Question: I have a collapsible accordion using ng-repeat to render its options. On the right there is a downward facing glyphicon. This glyphicon should become upward facing once the job is clicked and expanded.
: Using Amine's response, the clicked header gets a glyphicon-down as it should be. But when collapsed and clicked outside, the glyphicon stays downward as the index is set and actually needs to become upward facing again when collapsed. How can I set $index to undefined again when the item is clicked again?

My code:
'''
<div class="col span_2_of_3">
<div ng-repeat="item in jobs">
<accordion>
<accordion-group ng-click="state.selected = $index">
<accordion-heading>
<h2>
"{{item.title}}"
<i class="pull-right glyphicon "
ng-class="{'glyphicon-chevron-up': $index == state.selected,
'glyphicon-chevron-down': $index != state.selected }"
ng-click="state.selected = $index"
></i>
</h2>
</accordion-heading>
{{item.description}}
</accordion-group>
</accordion>
</div>
</div>
'''
In my controller I have:
'''
$scope.state = { selected: undefined };
'''
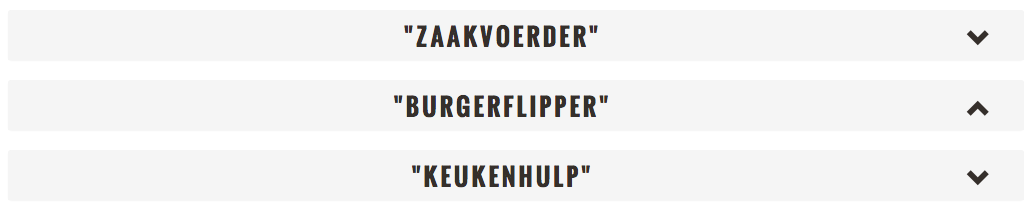
Answer: You're not removing the 'glyphicon-chevron-down' class when you click on the element. You end up with an element that has both classes ; whatever CSS rule comes last will be applied.
Try this :
'''
<i class="pull-right glyphicon "
ng-class="{'glyphicon-chevron-up': $index == state.selected,
'glyphicon-chevron-down': $index != state.selected }"></i>
'''
<URL>.